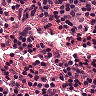
Metastatic tissue present: no